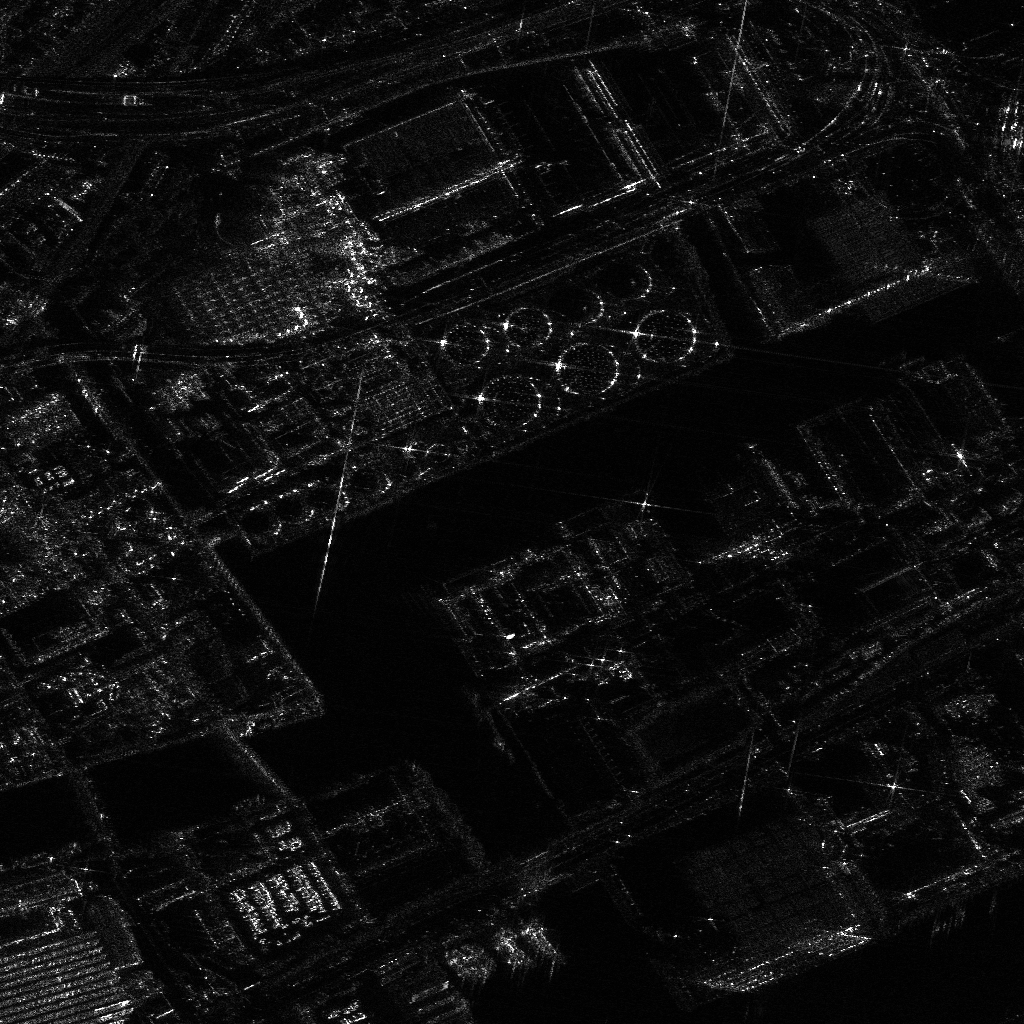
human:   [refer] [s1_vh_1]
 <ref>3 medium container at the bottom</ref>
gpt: <box>[[50, 91, 55, 93, 59], [43, 92, 48, 95, 60], [46, 91, 52, 93, 59]]</box>